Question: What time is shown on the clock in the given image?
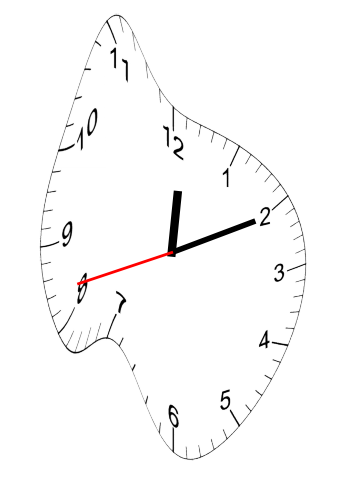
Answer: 12:10:42